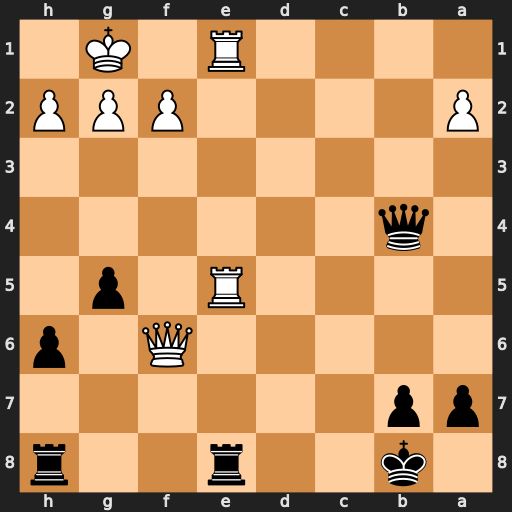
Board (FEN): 1k2r2r/pp6/5Q1p/4R1p1/1q6/8/P4PPP/4R1K1
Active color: b
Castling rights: -
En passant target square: -
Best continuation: Qxe1+ Rxe1 Rxe1#